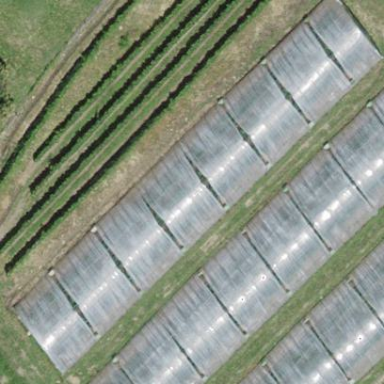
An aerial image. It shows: Greenhouse.